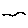
Label: line